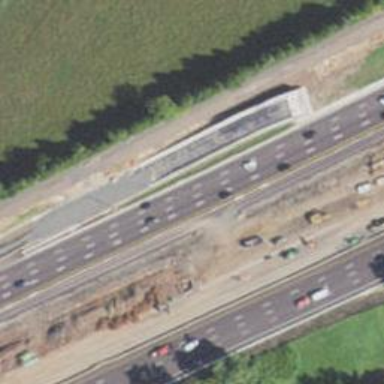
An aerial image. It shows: Motorway link.